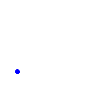
Particle: pion